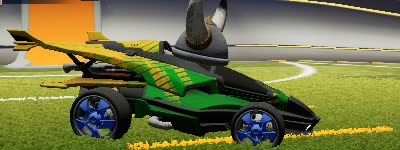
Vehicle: aftershock